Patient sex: M
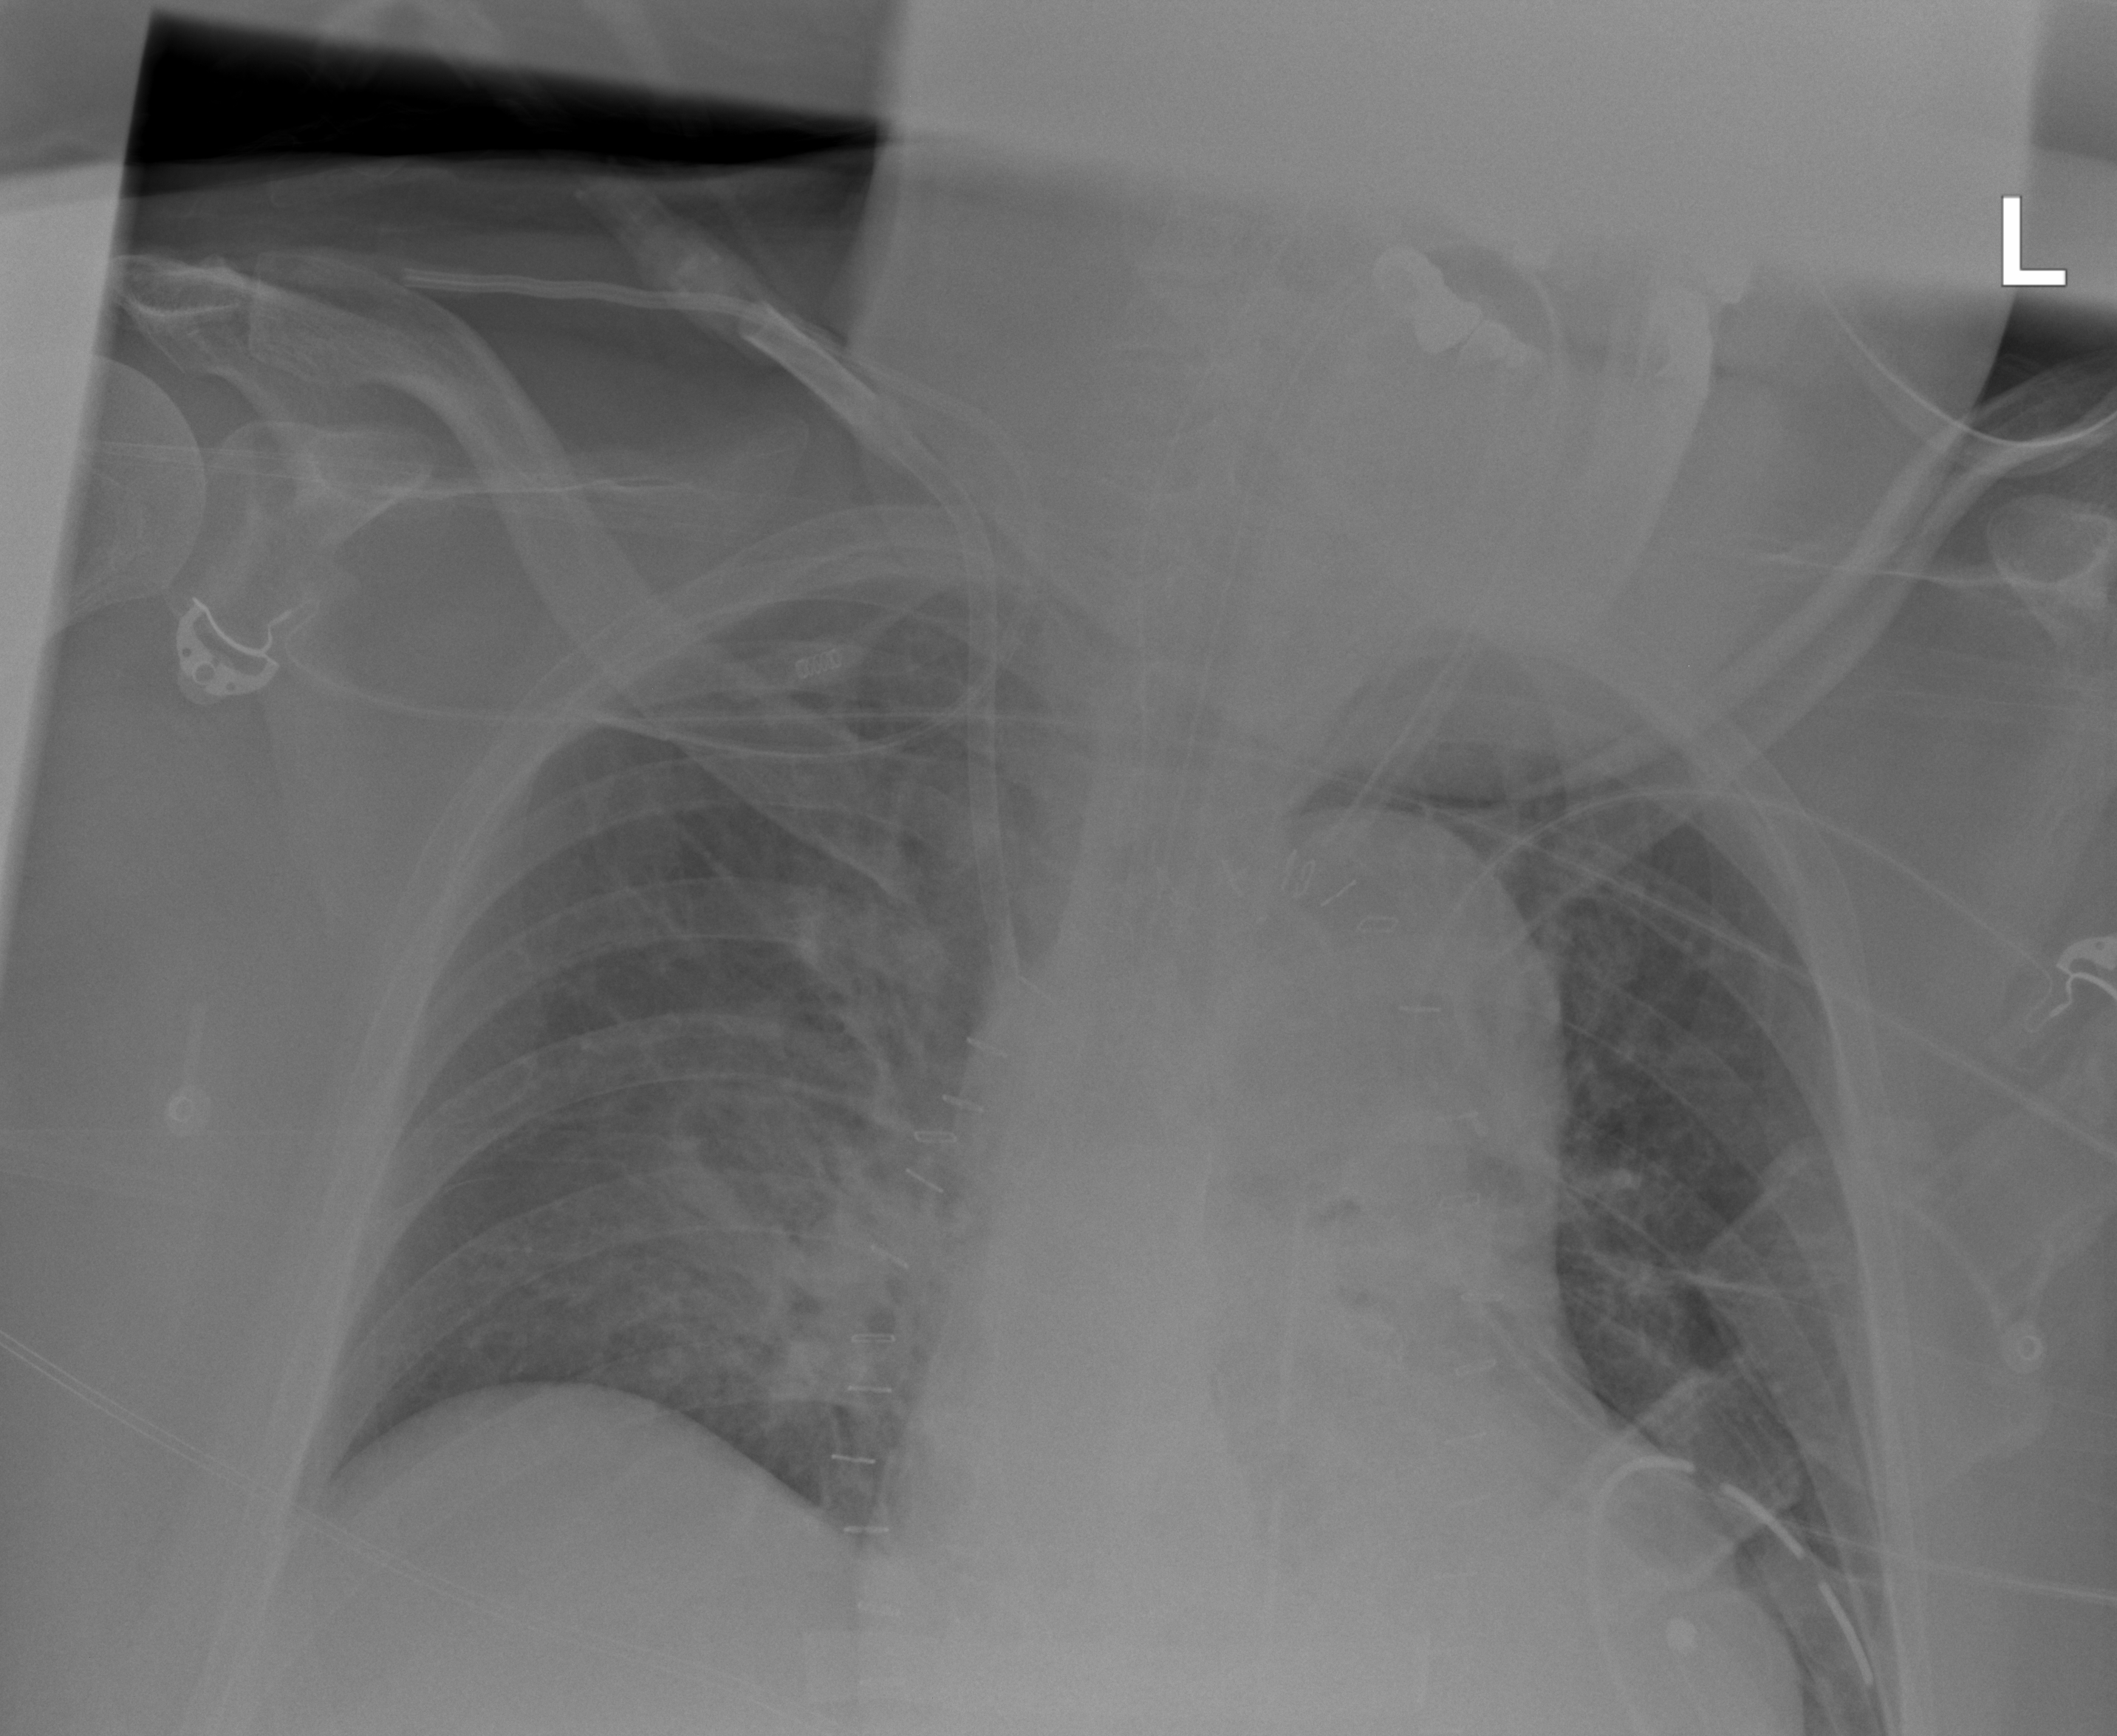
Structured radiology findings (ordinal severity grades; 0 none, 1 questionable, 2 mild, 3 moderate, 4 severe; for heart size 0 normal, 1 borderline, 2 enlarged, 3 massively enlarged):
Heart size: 1
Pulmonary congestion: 2
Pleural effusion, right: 0
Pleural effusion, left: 0
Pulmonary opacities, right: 2
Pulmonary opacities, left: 0
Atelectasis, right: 2
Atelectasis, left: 0